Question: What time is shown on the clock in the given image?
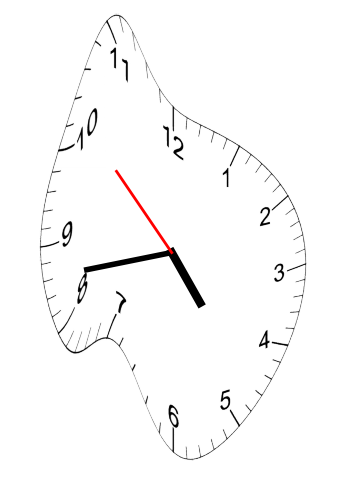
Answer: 04:42:52